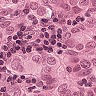
Metastatic tissue present: yes